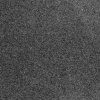
Atmospheric dust classification: dusty